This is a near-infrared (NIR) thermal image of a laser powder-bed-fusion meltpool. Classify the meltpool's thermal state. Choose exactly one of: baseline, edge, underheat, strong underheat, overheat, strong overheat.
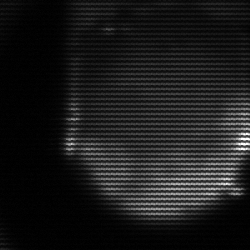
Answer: edge